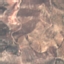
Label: PermanentCrop